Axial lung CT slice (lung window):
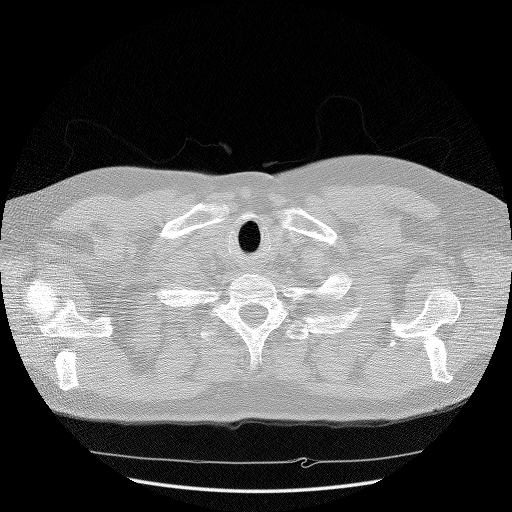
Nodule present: no